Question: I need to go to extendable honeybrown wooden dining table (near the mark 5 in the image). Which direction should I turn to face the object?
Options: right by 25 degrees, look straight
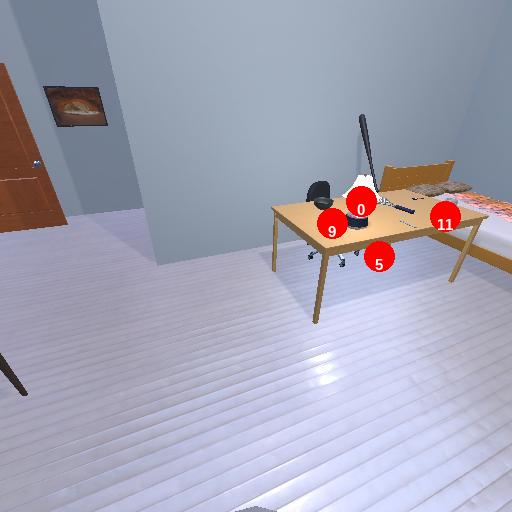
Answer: right by 25 degrees